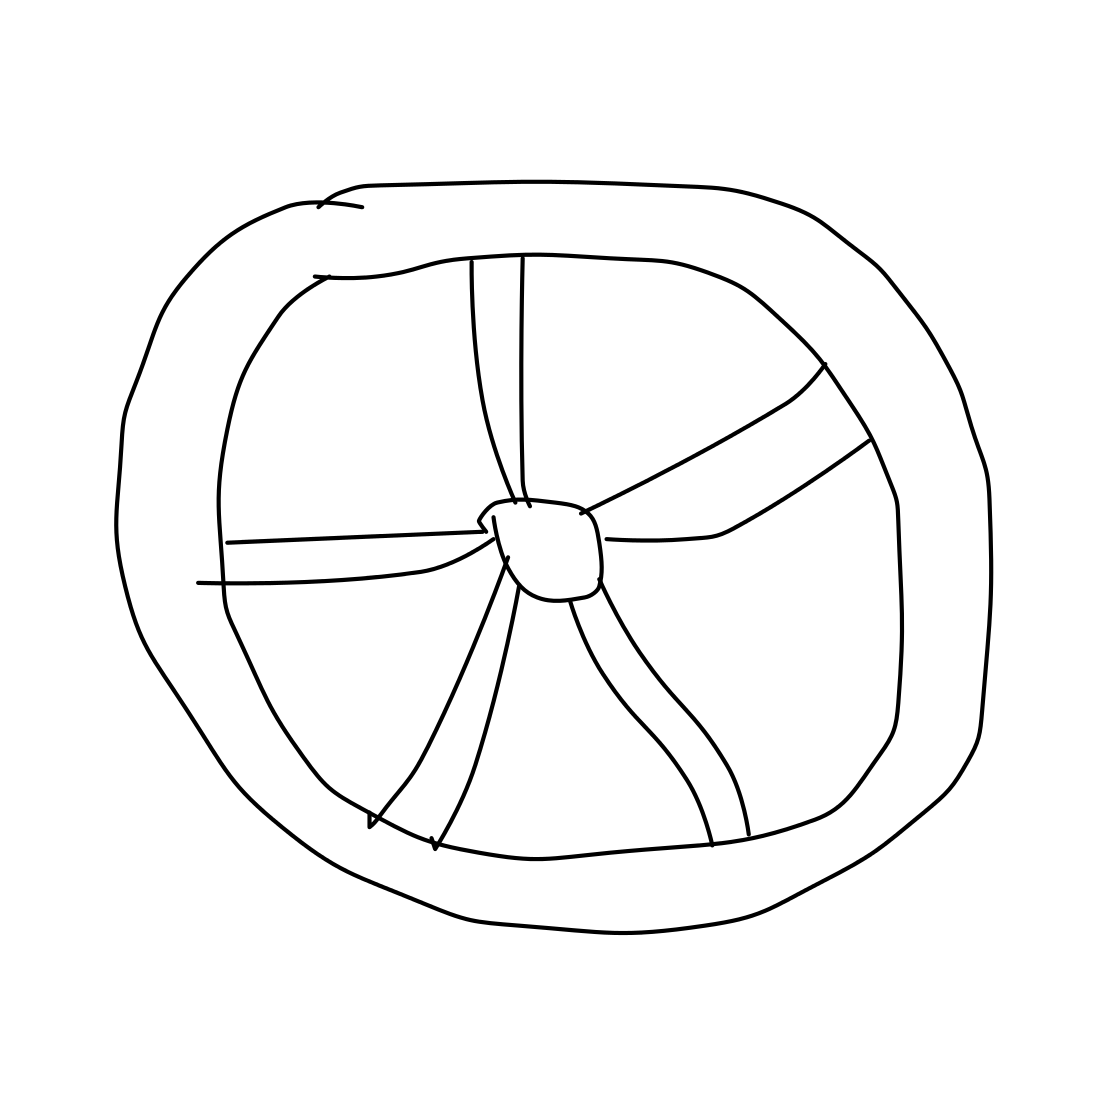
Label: tire